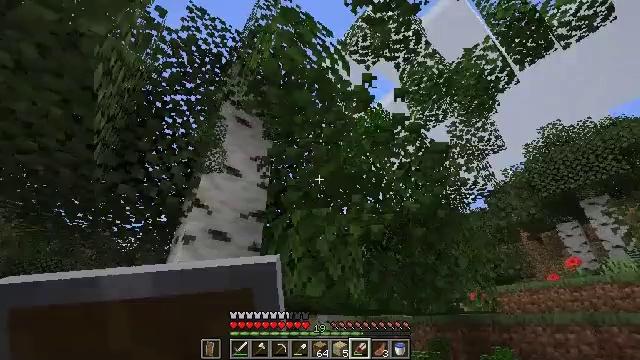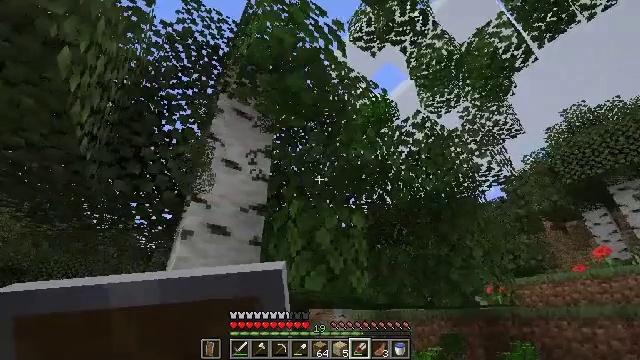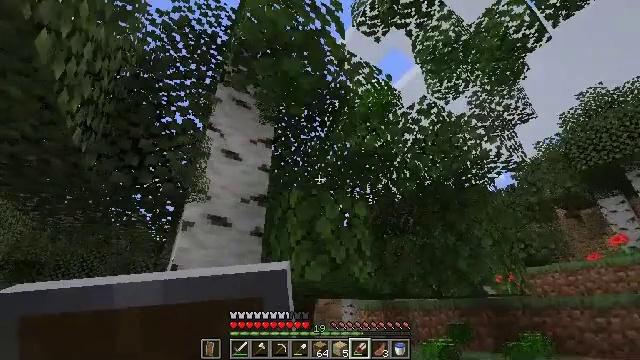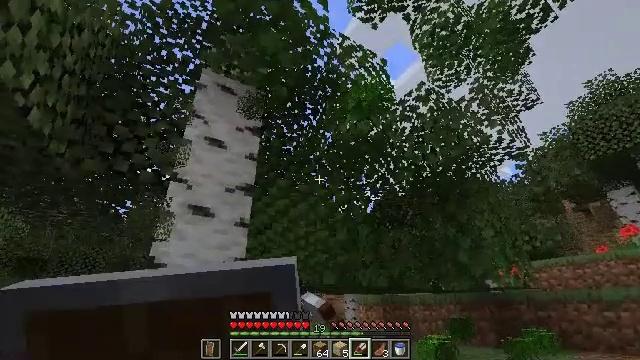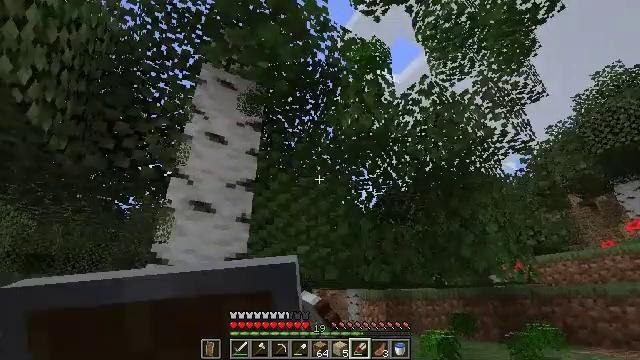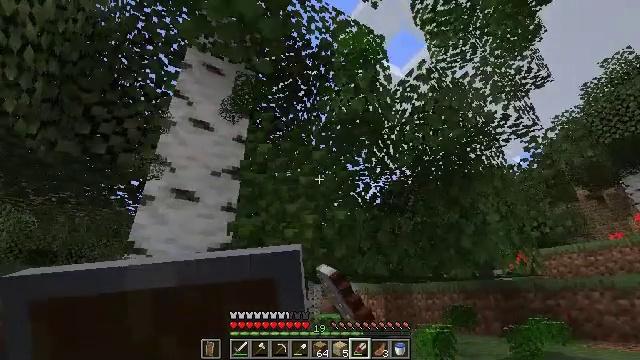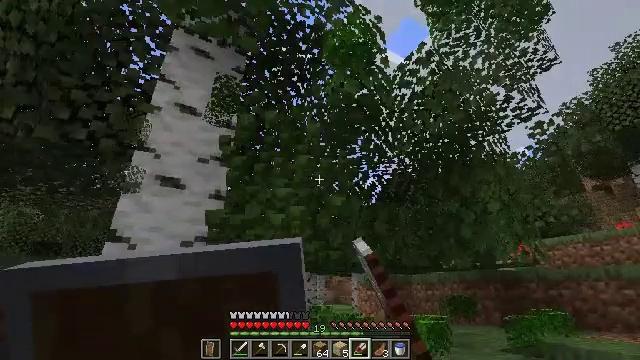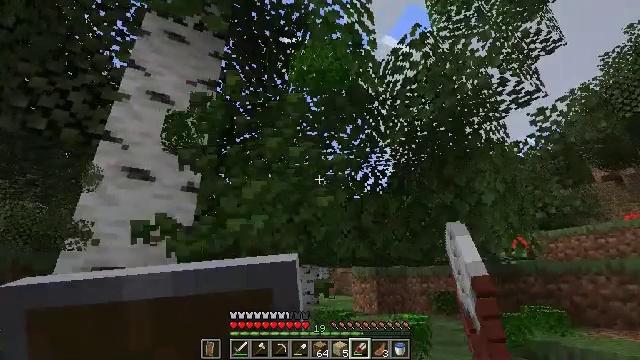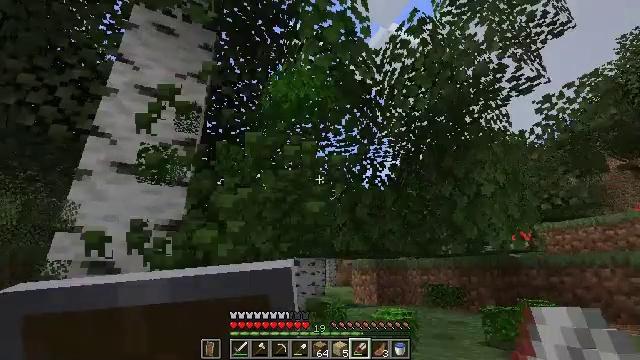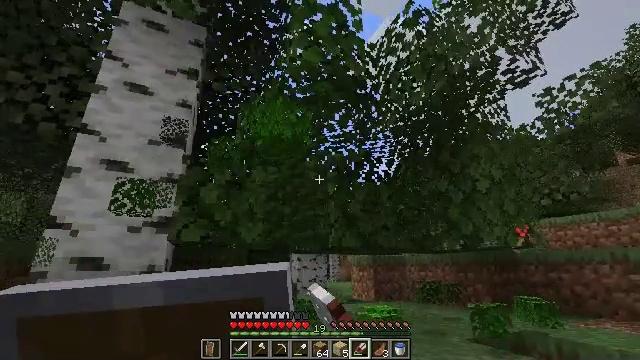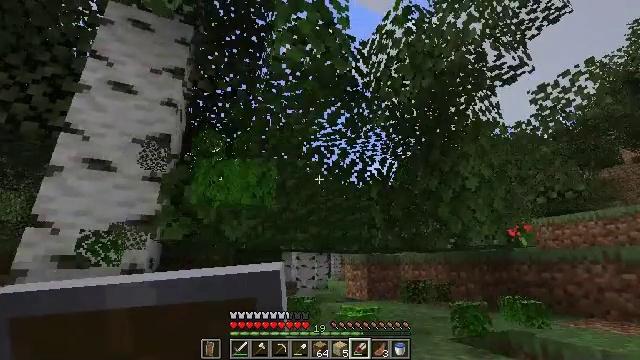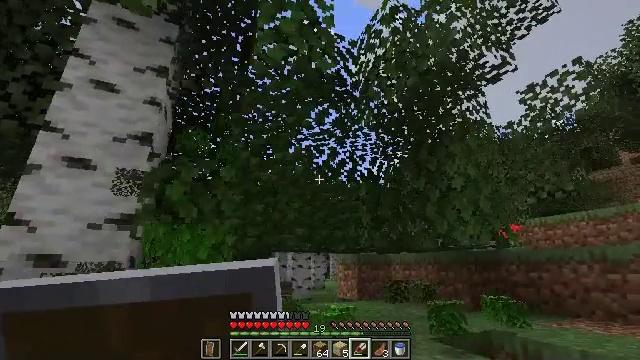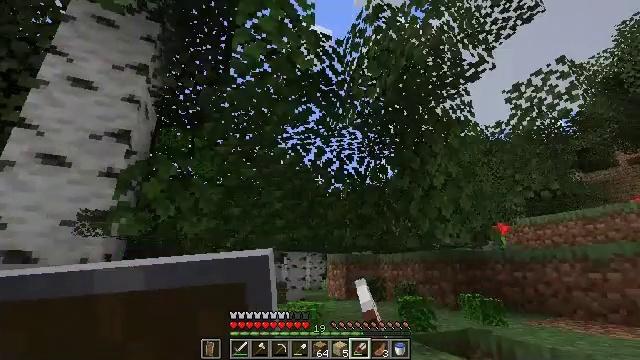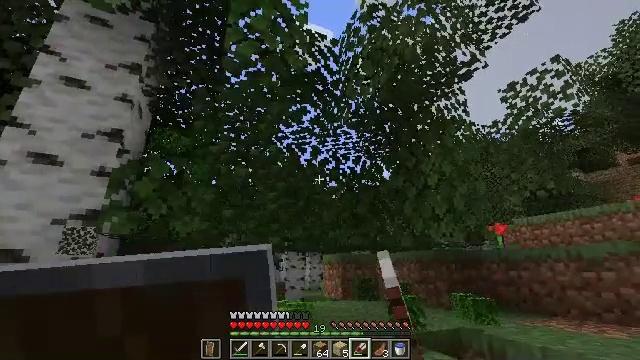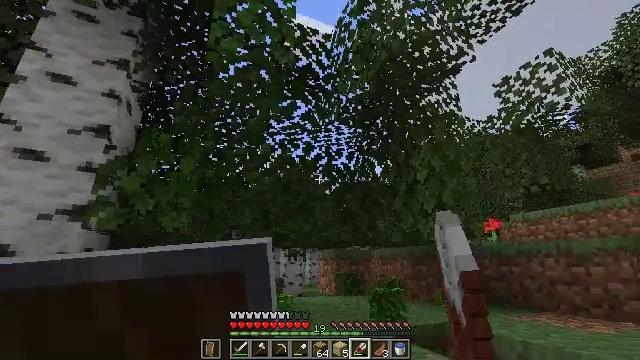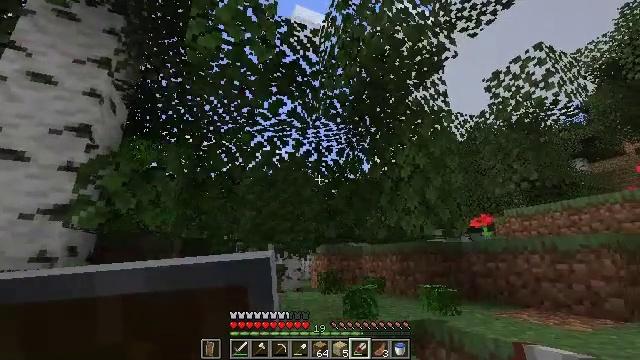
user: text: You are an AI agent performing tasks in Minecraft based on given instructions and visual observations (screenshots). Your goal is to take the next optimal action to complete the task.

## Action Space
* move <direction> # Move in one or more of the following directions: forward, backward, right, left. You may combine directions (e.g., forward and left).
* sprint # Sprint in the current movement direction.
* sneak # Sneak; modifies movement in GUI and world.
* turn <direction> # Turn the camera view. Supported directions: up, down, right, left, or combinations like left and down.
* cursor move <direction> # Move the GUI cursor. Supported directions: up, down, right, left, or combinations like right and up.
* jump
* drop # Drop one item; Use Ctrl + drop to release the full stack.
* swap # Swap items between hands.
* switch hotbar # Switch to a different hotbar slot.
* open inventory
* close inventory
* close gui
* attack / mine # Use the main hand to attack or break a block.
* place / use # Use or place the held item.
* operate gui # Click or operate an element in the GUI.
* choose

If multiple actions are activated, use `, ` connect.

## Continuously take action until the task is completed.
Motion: motion action
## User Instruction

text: Collect some oak leaves.
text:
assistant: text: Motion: move forward and move right, turn left and down, attack / mine
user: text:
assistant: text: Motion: move forward and move right, turn left and down, attack / mine
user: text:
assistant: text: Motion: move forward and move right, turn left, attack / mine
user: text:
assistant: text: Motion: move forward and move right, attack / mine
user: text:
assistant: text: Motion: move forward and move right, turn down, attack / mine
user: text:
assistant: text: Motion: move forward and move right, turn down, attack / mine
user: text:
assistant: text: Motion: move right, turn left and down, attack / mine
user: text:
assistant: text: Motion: move right, turn left and down, attack / mine
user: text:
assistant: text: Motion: move right, turn left, attack / mine
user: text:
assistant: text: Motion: move right, attack / mine
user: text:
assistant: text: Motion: move right, attack / mine
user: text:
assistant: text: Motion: move right, attack / mine
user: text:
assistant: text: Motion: move right, attack / mine
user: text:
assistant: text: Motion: move right, attack / mine
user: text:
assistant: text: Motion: move right, turn down, attack / mine
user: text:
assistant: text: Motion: move forward and move right, turn left and down, attack / mine
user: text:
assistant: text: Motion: move forward and move right, turn left and down, attack / mine
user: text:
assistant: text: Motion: move forward and move right, turn left and down, attack / mine
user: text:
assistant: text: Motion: move forward and move right, turn left and down, attack / mine
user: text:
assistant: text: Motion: move forward and move right, turn left and down, attack / mine
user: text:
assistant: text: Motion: move forward, attack / mine
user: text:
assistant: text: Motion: move forward, turn down, attack / mine
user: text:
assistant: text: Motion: move forward, turn down, attack / mine
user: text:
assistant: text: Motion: move forward, turn down, attack / mine
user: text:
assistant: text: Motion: move forward, turn down, attack / mine, jump
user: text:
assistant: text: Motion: move forward, turn down, attack / mine, jump
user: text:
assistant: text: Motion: move forward, turn down, attack / mine, jump
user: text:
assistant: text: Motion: move forward, turn left and down, attack / mine, jump
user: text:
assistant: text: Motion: move forward and move left, turn left and down, attack / mine, jump
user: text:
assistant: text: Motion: move forward and move left, turn left and down, attack / mine, jump